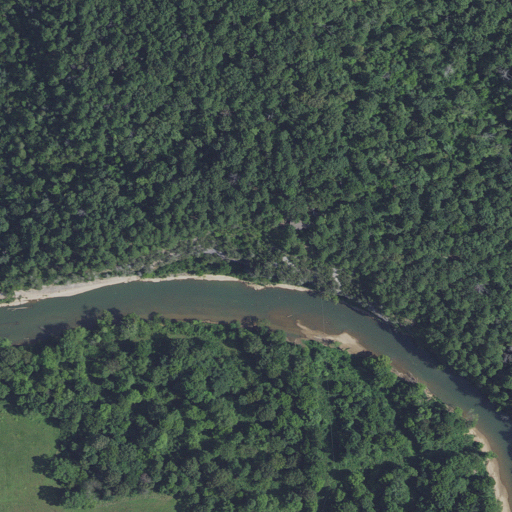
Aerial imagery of cliff(s) in Arkansas named War Eagle Bluff containing deciduous forest, mixed forest, evergreen forest, pasture, open water, and open development